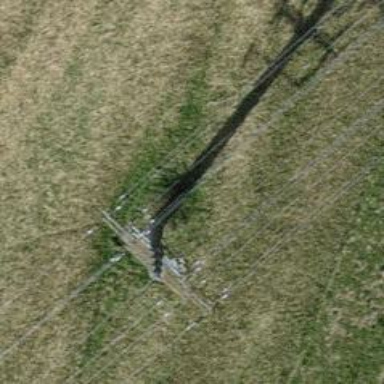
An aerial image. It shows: Power line is depicted.